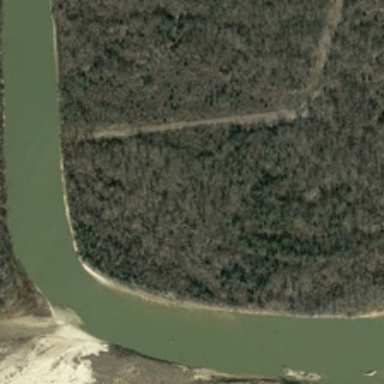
Many green trees are in two sides of a curved river .